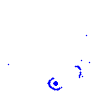
Particle: pion